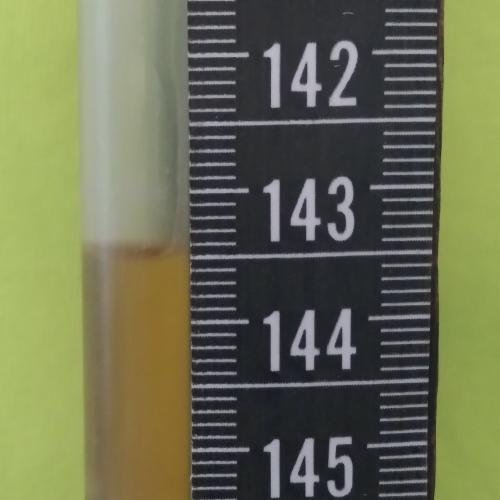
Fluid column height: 143.5 cm